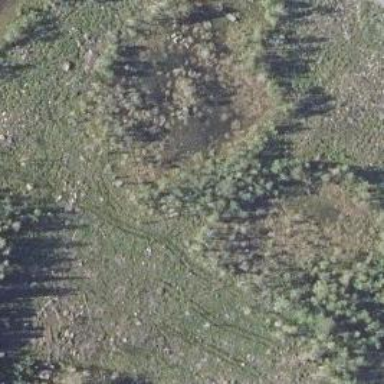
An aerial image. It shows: Bog wetland.